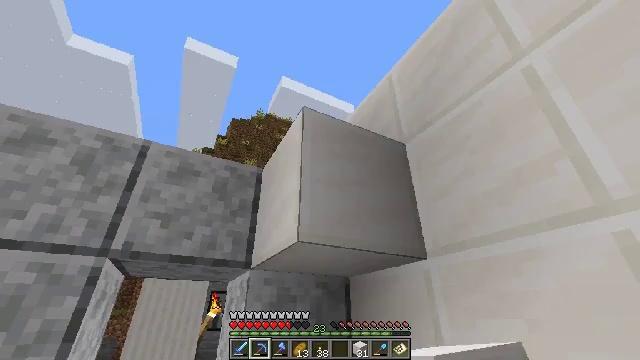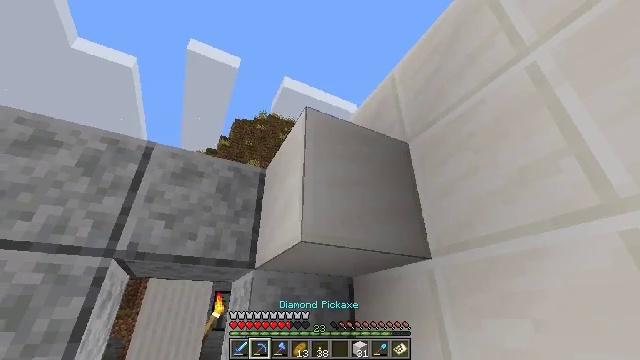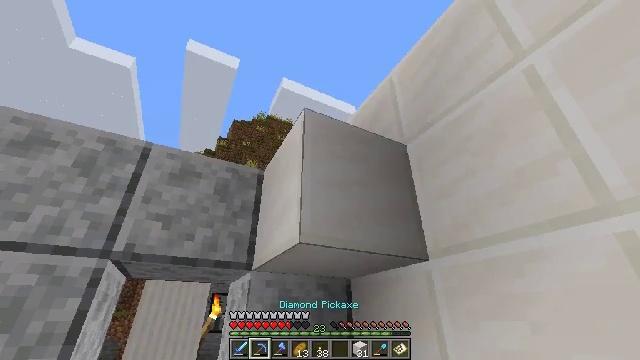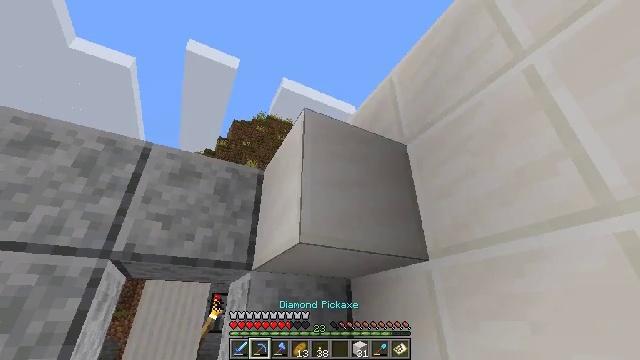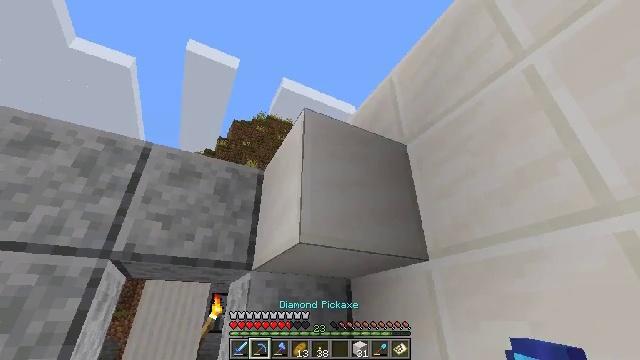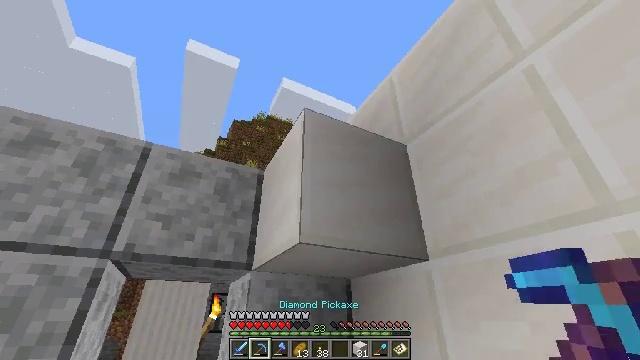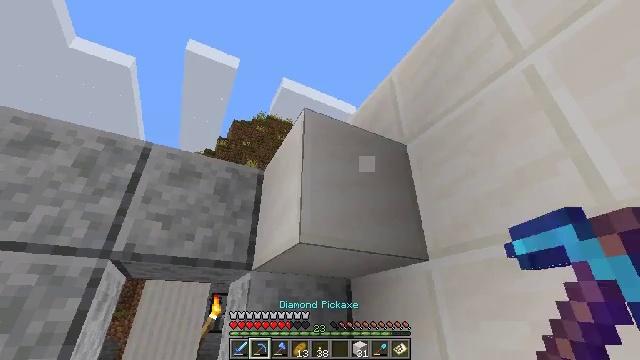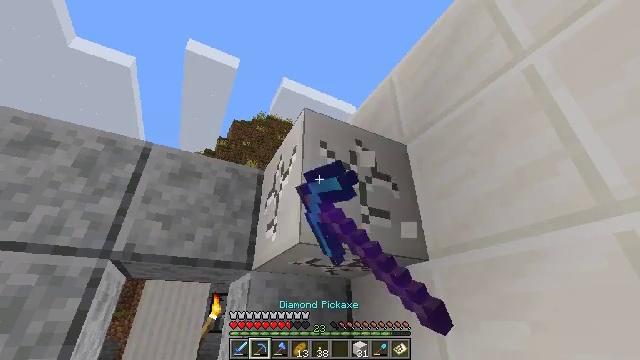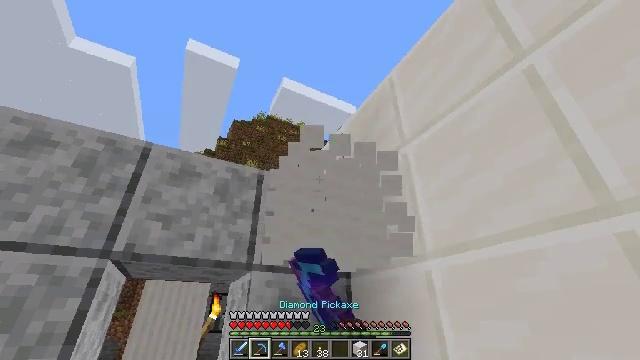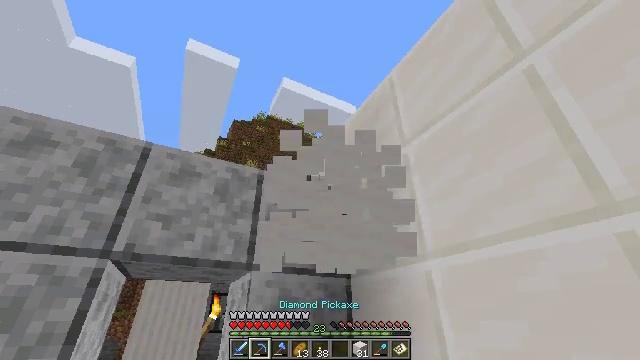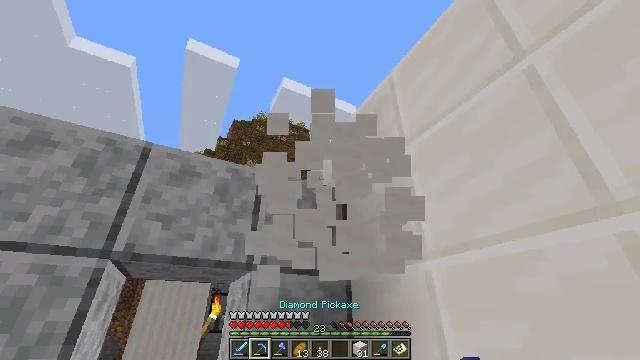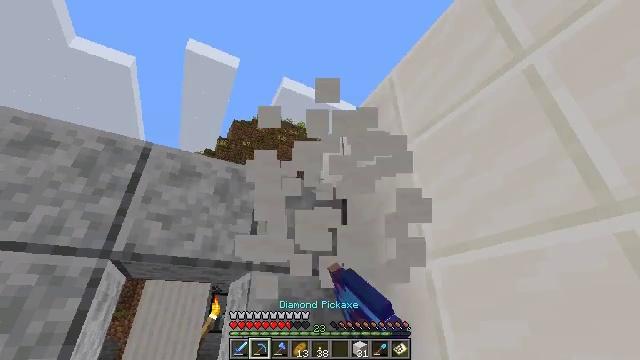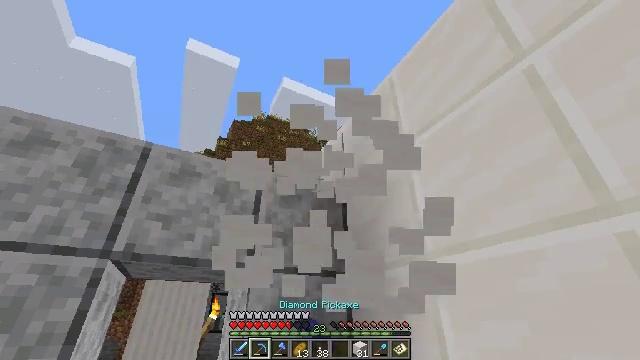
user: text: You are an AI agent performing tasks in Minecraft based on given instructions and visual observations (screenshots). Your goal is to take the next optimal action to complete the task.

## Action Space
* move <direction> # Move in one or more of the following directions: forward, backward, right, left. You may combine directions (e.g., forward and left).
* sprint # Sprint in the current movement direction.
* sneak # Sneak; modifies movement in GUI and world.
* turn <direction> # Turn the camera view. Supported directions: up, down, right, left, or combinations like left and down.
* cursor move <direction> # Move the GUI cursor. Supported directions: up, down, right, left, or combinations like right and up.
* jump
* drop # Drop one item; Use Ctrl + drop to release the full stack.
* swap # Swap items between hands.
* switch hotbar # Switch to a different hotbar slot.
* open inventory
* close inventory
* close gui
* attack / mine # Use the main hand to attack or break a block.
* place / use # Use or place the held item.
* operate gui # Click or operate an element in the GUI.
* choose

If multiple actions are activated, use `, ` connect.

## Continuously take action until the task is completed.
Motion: motion action
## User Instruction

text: Mine the quartz block for materials.
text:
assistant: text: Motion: switch to hotbar 2
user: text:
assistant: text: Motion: no_op
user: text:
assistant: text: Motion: no_op
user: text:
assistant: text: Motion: no_op
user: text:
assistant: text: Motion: no_op
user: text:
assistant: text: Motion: attack / mine
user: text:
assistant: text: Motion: attack / mine
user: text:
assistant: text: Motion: attack / mine
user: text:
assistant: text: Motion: attack / mine
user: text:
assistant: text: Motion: attack / mine
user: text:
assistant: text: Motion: attack / mine
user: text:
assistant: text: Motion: attack / mine
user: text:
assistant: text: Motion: no_op